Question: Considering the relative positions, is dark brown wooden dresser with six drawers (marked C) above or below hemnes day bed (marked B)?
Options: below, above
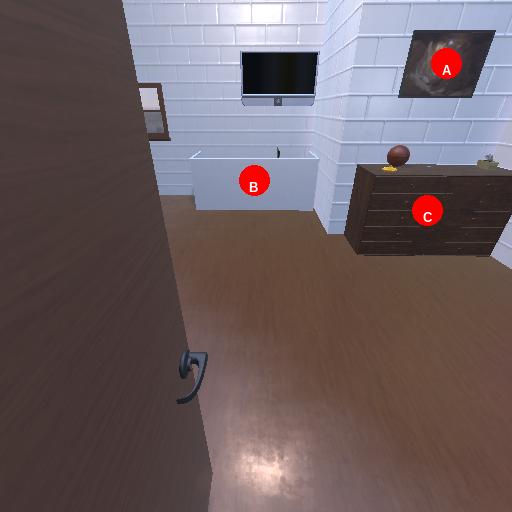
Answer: below